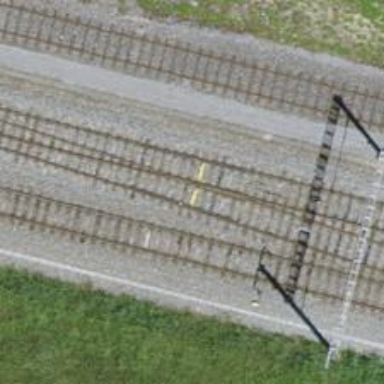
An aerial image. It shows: Single-track railway with electrified contact lines.